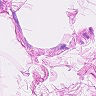
Metastatic tissue present: no